Interaction volume radius: 10 \u00c5
Interaction volume height: 35 \u00c5
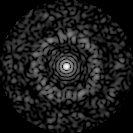
Disorder parameter: 0.8209